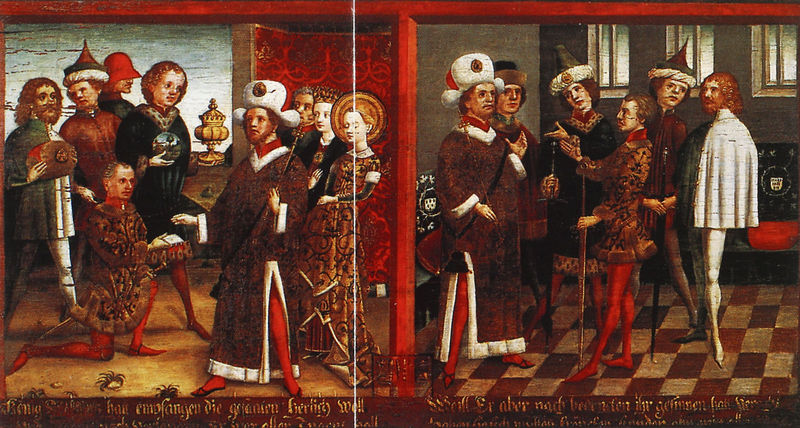
Titel: Ursula-Zyklus
Künstler: kölnisch Meister
Standort: Köln, St. Ursula (EU - D - NRW)
Schlagwörter: gemälde, himmel, umhang, weiß, frauen, menschen, braun, fenster, frau, hut, männer, schwarz, rot, leute, muster, ornament, bart, mütze, wand, hermelin, johannes, gewand, gold, haare, kelch, stehend, gotik, renaissance, schrift, bischof, könig, gäste, tapete, deutsch, knie, helm, herrscher, altar, wappen, heiligenschein, mensche, knieend, priester, empfang, strumpfhosen, männder, heilige, muschel, pokal, maria, gabe, legende, spieglung, retabel, barbara, geschenke, gaben, folge, giotto, jakobus, drei könige, ursula, pelzrand, kischof, diptich, reniassande, könig spieglung